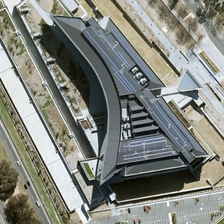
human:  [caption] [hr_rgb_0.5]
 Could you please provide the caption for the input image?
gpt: a road and a parking lot are near a large building .

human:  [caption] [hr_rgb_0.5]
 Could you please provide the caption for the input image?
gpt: a road and a parking lot are near a large building .

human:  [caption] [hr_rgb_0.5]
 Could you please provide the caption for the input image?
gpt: a road and a parking lot are near a large building .

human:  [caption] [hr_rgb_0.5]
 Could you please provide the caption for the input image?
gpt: a road and a parking lot are near a large building .

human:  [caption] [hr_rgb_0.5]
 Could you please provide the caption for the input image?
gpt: a road and a parking lot are near a large building .